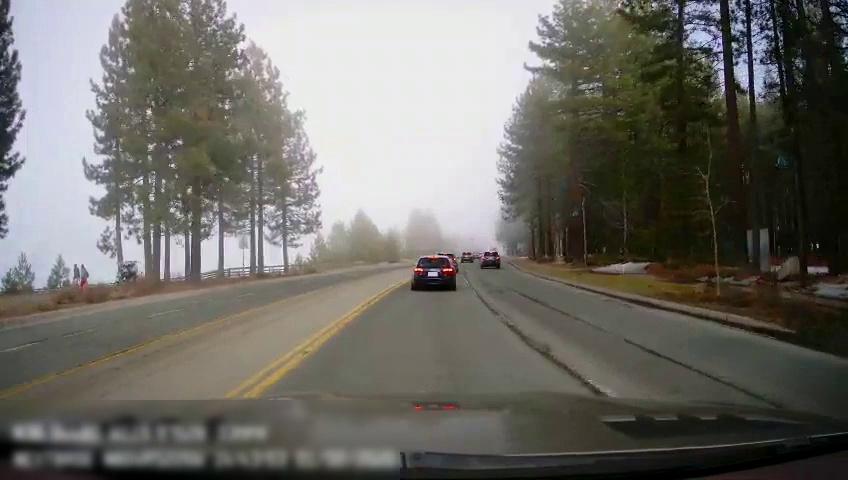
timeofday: Day
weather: Sunny
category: Drivable Space
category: Vehicles | Car
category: Vehicles | Car
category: Pedestrians
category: Pedestrians
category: Vehicles | SUV
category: Vehicles | Car
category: Lanes | Opposite Lane
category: Lanes | Current Lane
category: Lanes | Current Lane